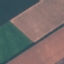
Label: AnnualCrop